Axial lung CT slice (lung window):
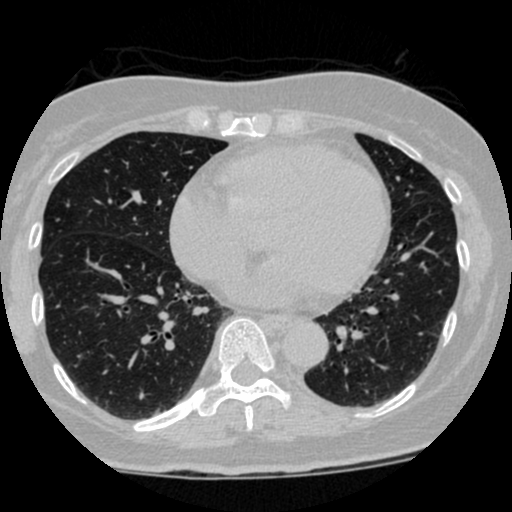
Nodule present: no